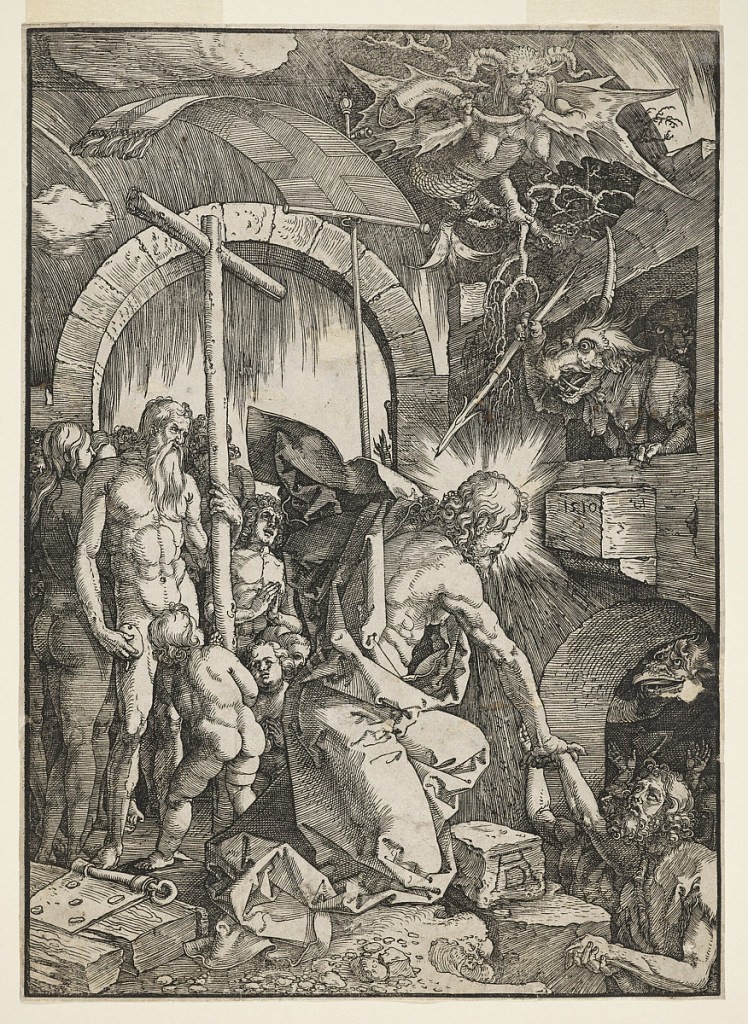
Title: Christ in Limbo (The Harrowing of Hell)
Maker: Albrecht Dürer, German, 1471–1528
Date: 1510
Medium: Woodcut on laid paper
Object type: Print
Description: Christ is in the foreground, kneeling, facing right in profile. He extends His right hand toward two figures appearing in an archway, below. A group of figures stand in the background. Demons at upper left.